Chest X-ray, PA view. Patient: 44 years old, sex F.
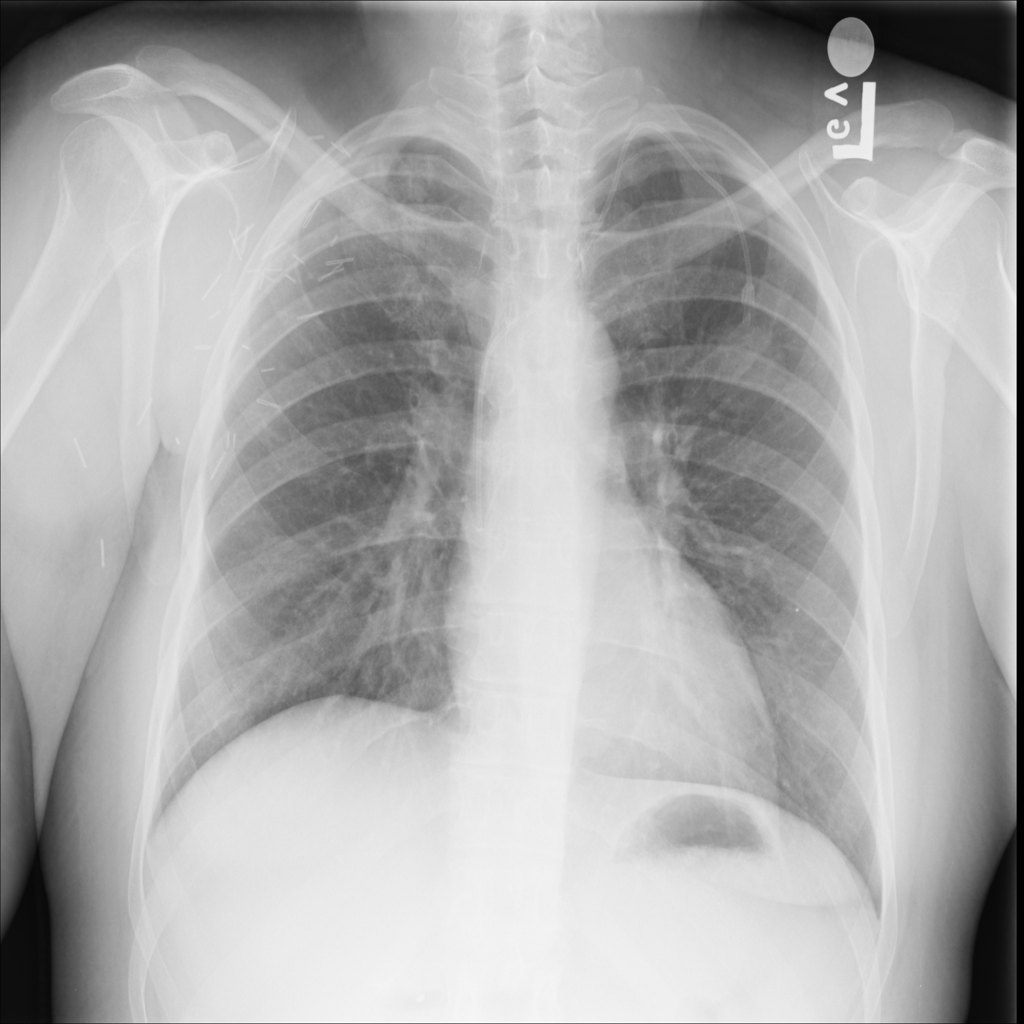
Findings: Infiltration